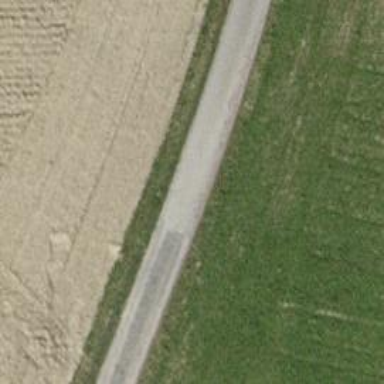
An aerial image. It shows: Agricultural track with grade 2 tracktype suitable for agricultural vehicles.